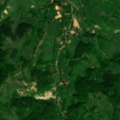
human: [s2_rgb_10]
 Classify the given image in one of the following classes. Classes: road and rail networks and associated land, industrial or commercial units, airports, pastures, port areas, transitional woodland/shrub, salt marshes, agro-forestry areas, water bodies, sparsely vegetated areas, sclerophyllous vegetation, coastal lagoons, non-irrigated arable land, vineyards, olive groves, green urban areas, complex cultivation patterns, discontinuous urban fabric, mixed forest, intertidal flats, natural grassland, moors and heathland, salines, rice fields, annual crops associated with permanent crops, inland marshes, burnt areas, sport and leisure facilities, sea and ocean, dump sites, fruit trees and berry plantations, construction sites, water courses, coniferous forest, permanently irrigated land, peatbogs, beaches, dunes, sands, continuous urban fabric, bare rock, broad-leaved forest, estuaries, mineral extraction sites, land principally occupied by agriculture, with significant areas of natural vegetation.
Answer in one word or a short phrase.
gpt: pastures, complex cultivation patterns, land principally occupied by agriculture, with significant areas of natural vegetation, broad-leaved forest, transitional woodland/shrub